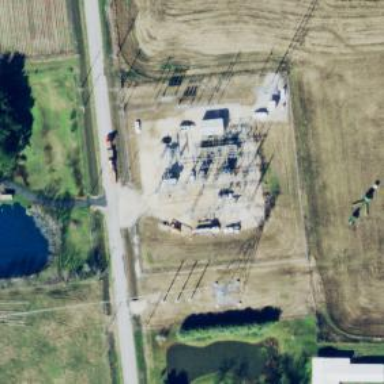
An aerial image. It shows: Outdoor power substation surrounded by fence. The substation is specifically for distribution purposes.